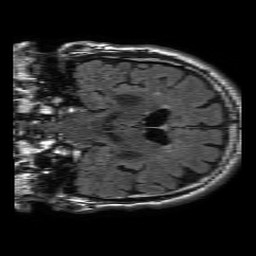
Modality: FLAIR
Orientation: coronal
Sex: male
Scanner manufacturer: philips
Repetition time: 11 s
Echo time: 0.125 s